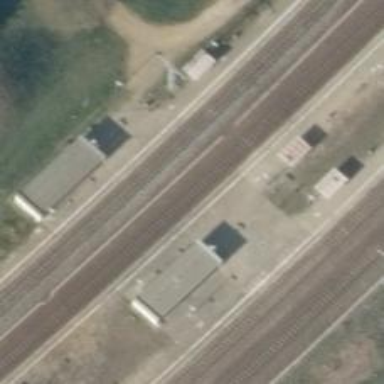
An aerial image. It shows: Close-up of railway platform edge.